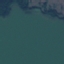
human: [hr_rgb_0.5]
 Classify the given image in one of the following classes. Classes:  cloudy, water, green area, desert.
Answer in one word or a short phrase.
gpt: water